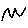
Label: zigzag